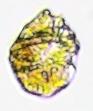
Label: Akashiwo